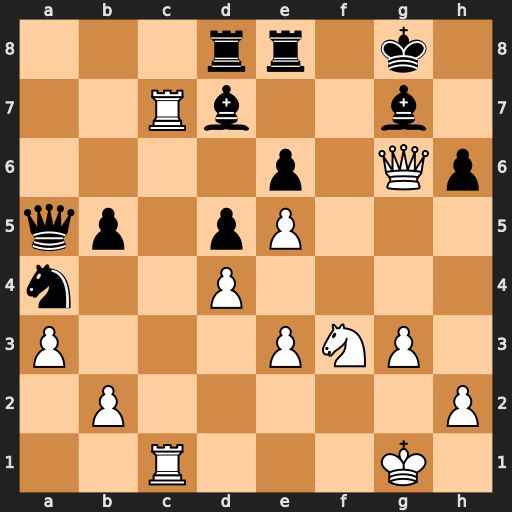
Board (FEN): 3rr1k1/2Rb2b1/4p1Qp/qp1pP3/n2P4/P3PNP1/1P5P/2R3K1
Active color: w
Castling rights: -
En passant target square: -
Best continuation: Rxd7 Rxd7 Qxe8+